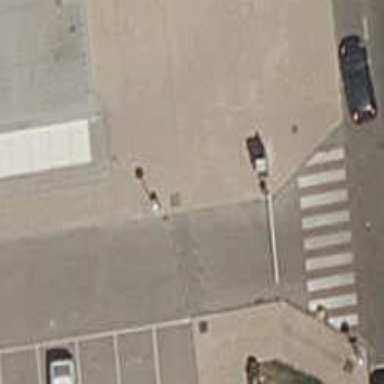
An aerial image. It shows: Lift gate barrier.